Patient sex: F
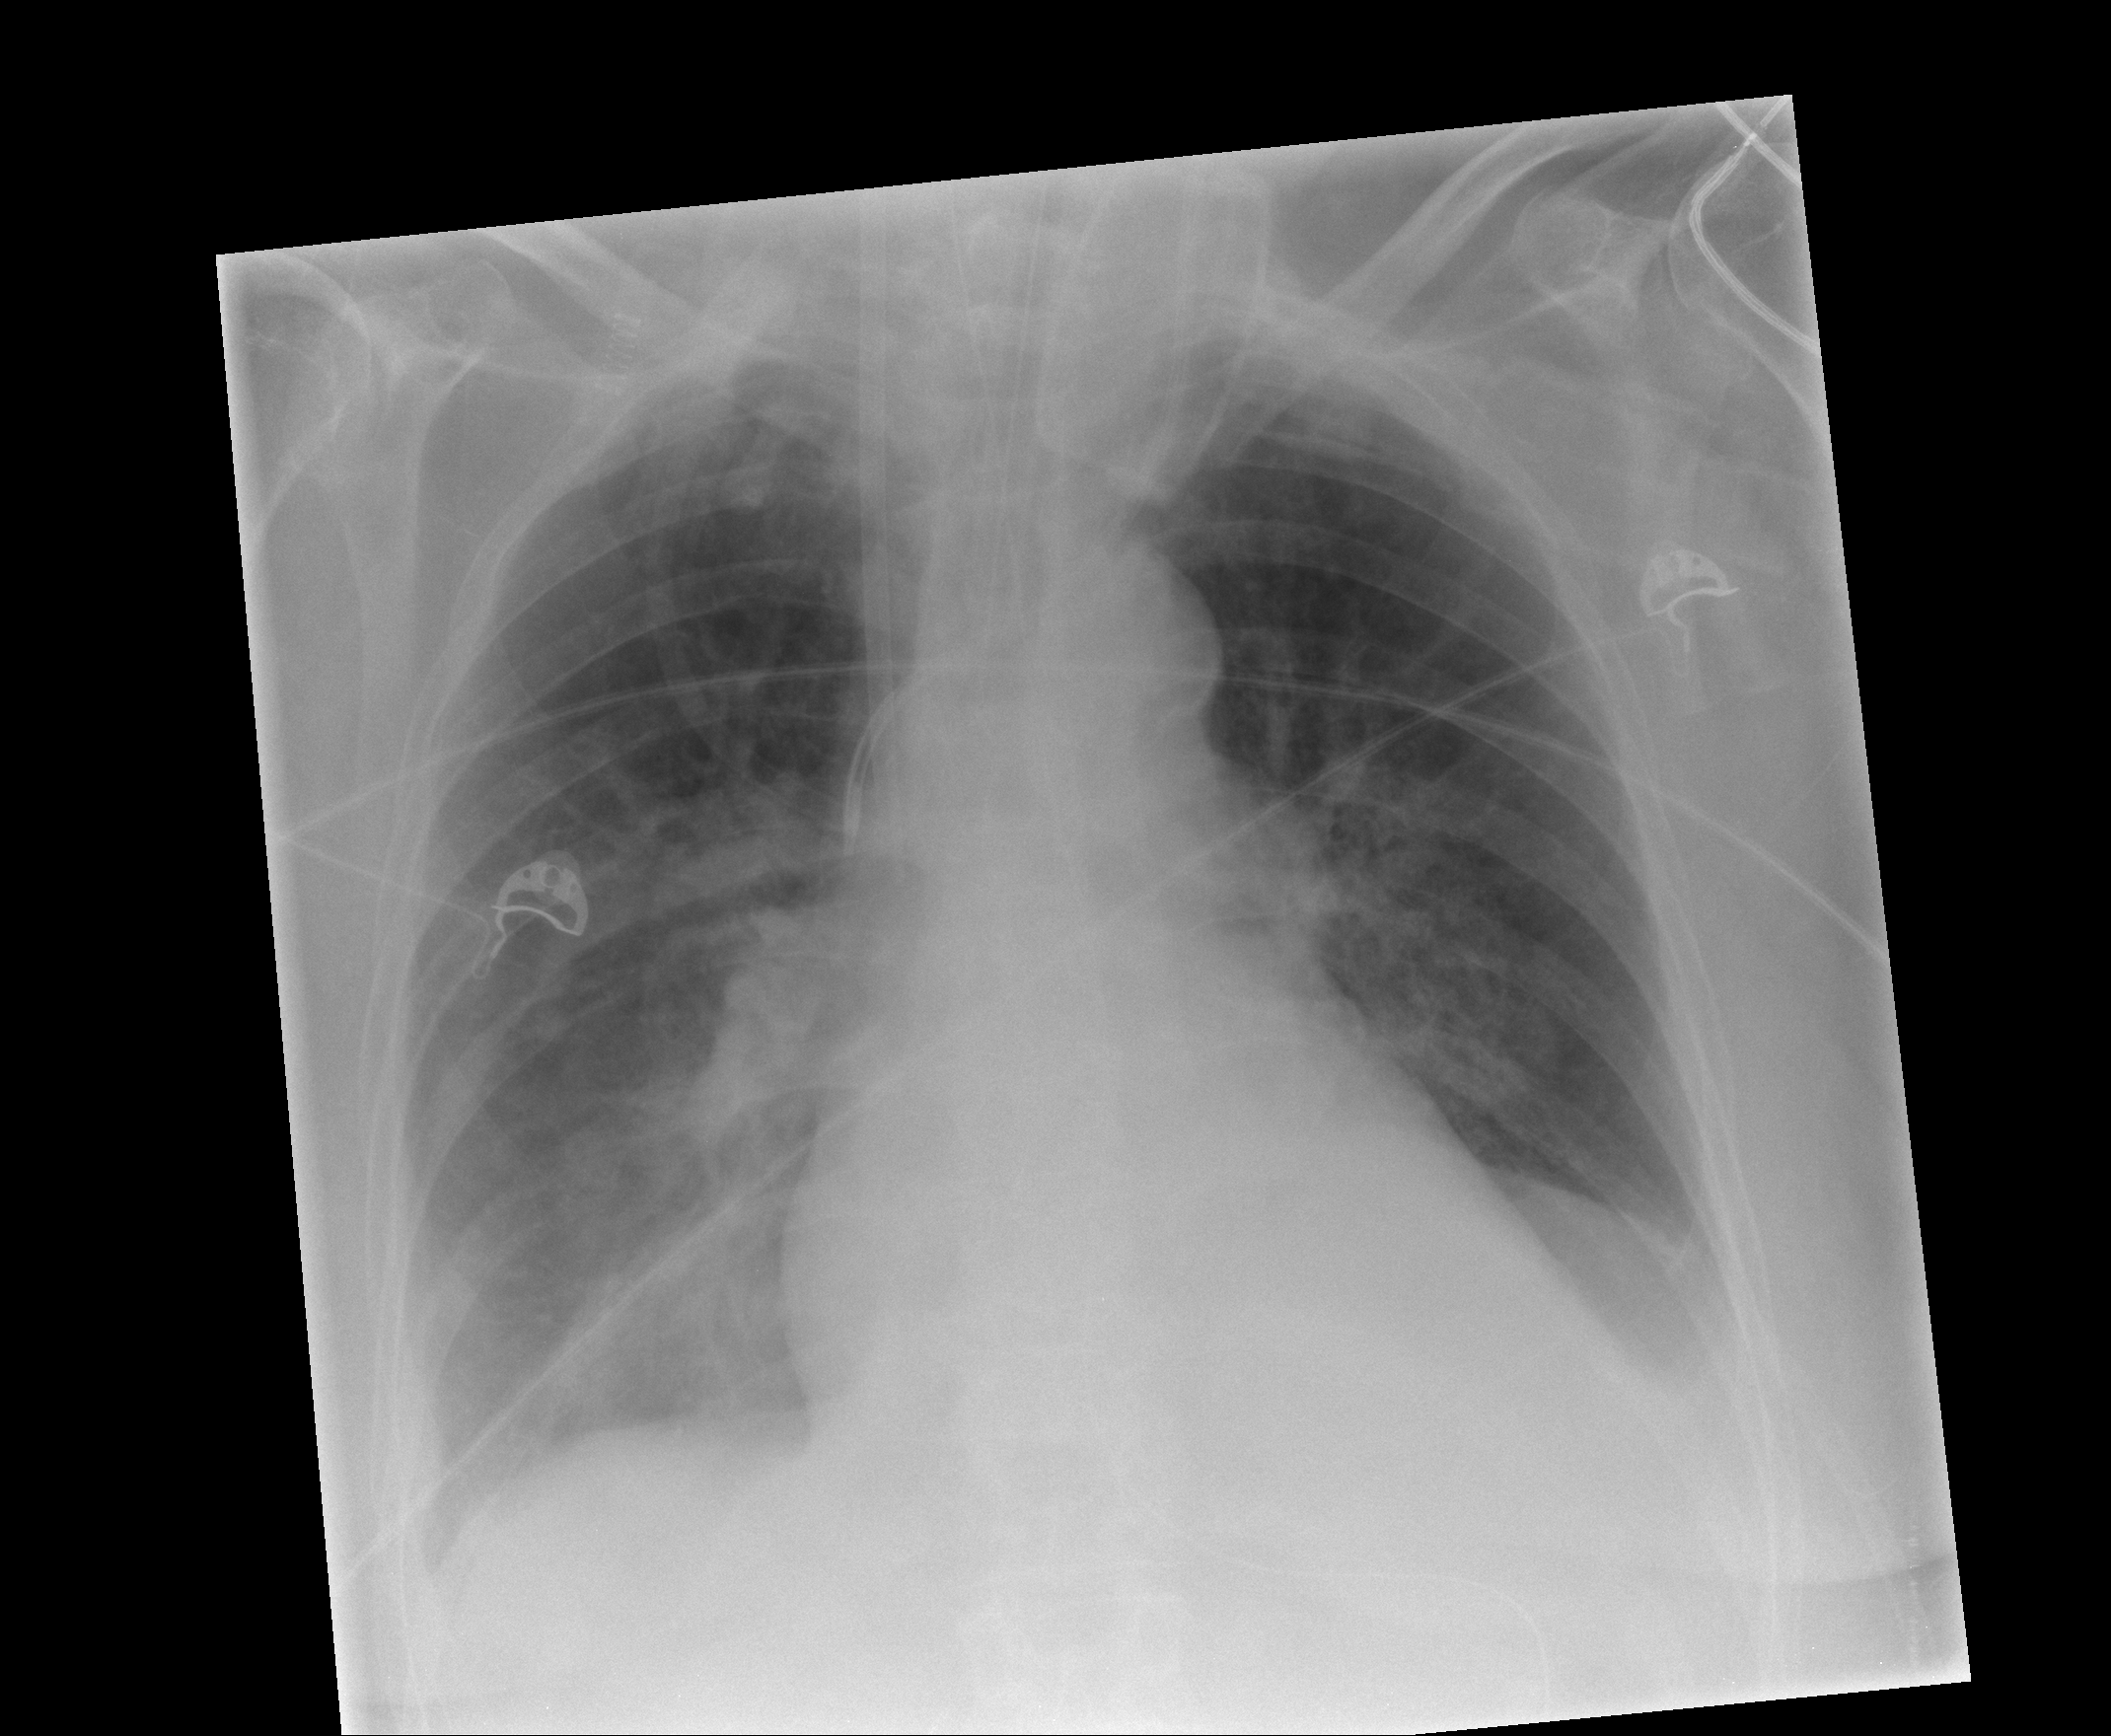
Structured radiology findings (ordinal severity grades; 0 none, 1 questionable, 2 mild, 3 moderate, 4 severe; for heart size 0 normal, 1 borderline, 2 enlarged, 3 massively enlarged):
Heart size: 1
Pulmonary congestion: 2
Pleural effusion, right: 2
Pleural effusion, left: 2
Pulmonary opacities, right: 2
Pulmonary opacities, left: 2
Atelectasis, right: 2
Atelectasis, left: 2